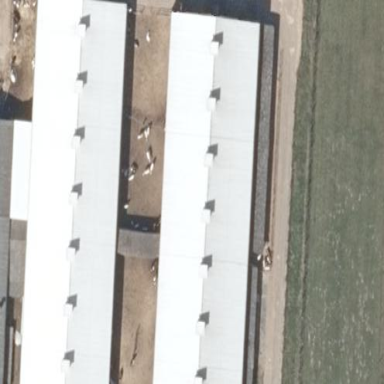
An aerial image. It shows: Gabled grey-colored farm auxiliary building with the roof oriented along its structure.